Field crop: tomato
Growth stage: 1
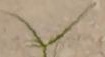
Species: cyperus